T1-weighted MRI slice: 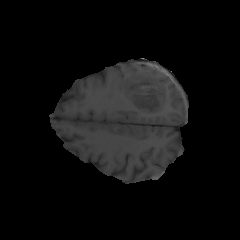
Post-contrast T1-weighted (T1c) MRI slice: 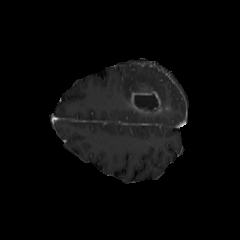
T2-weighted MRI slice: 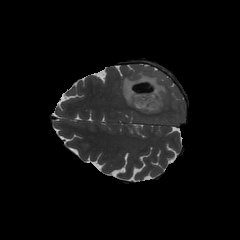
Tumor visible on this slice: yes